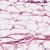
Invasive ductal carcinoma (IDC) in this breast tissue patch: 0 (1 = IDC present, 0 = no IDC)